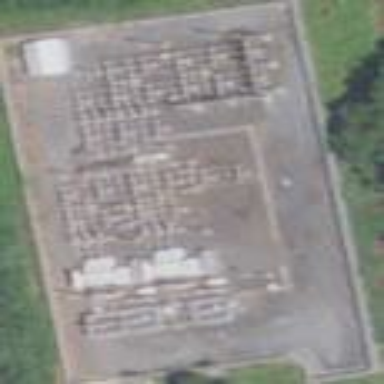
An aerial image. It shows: Distribution level power substation enclosed by fence.